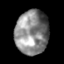
Tissue: skin
Cell type: Epithelial cells
Senescence score: 0.2485
Nuclear area (px): 1428
Mean DAPI intensity: 137.015